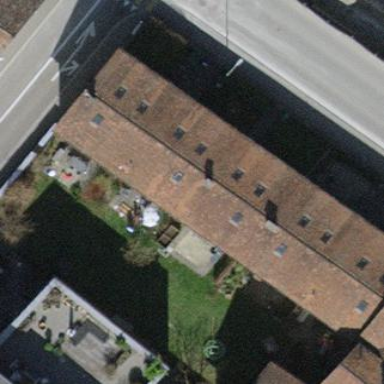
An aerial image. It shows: House with gabled roof. The roof extends across the building.